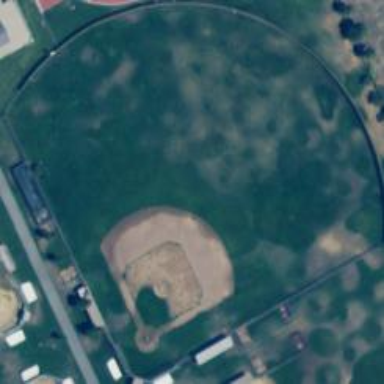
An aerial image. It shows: Baseball pitch surrounded by fence.